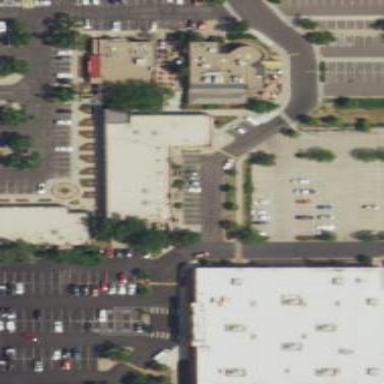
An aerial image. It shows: Parking area with surface.